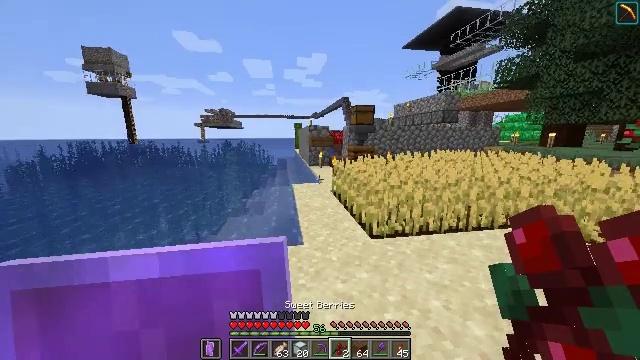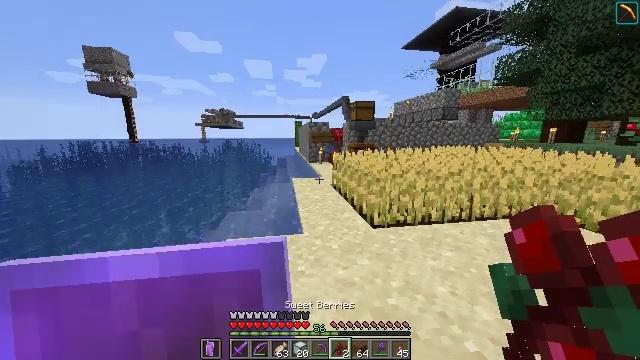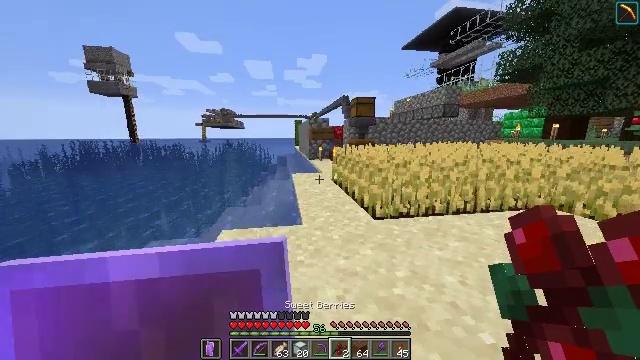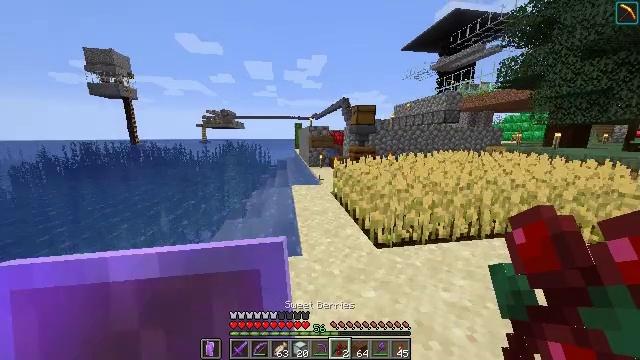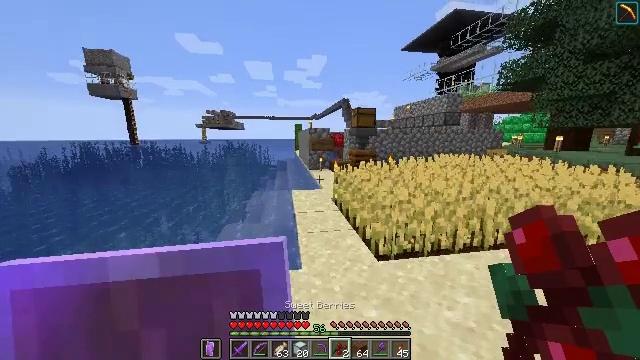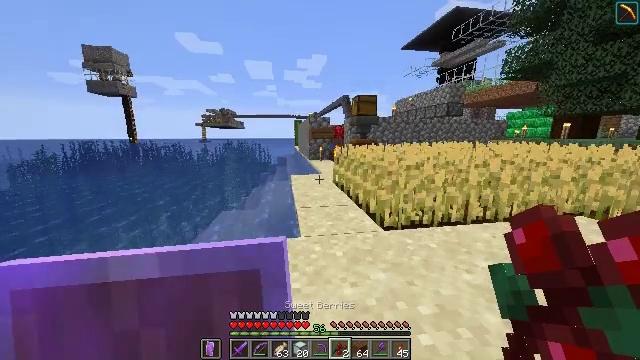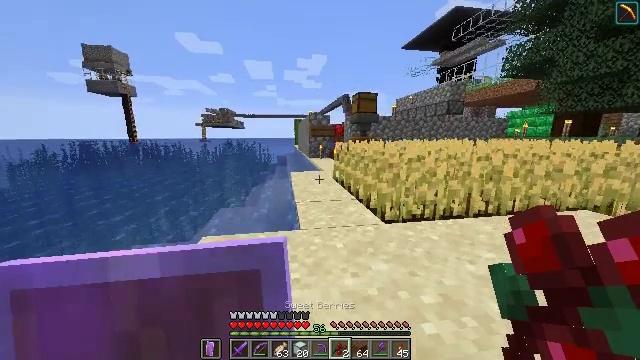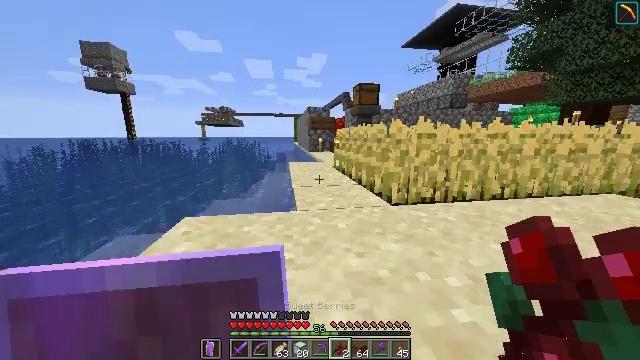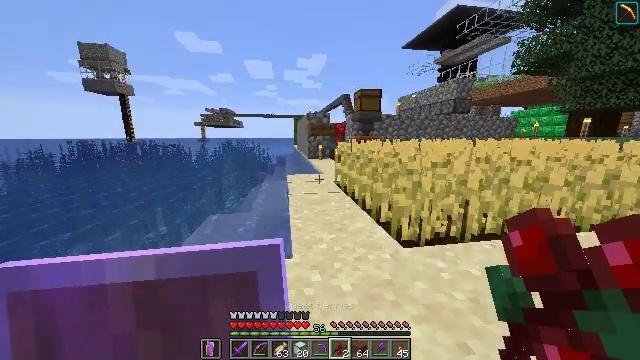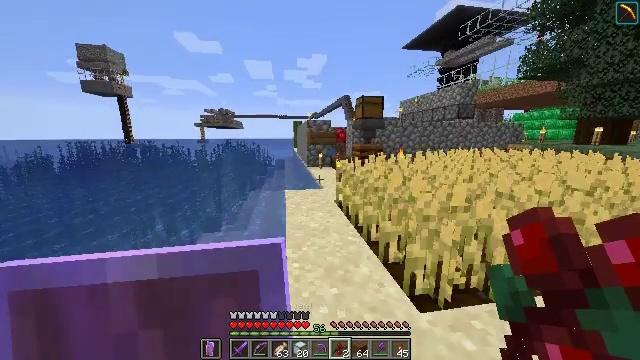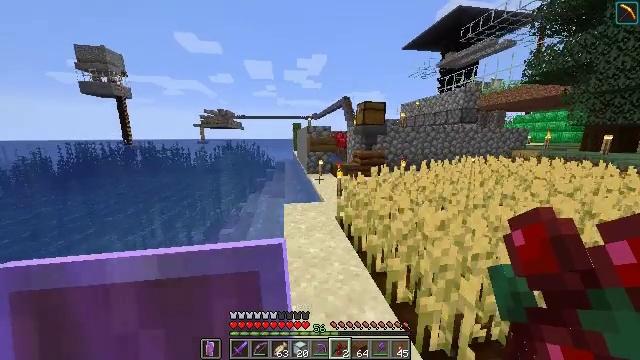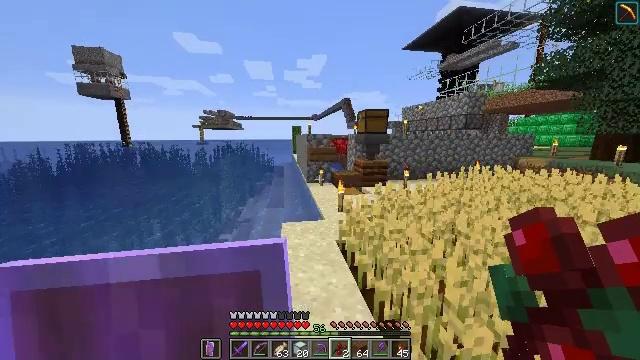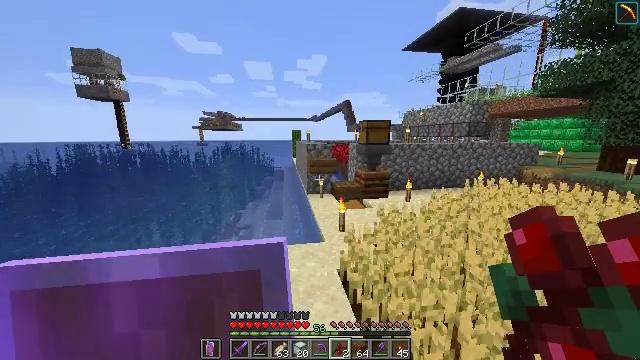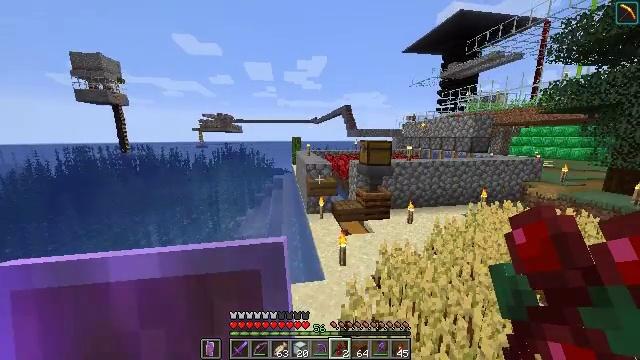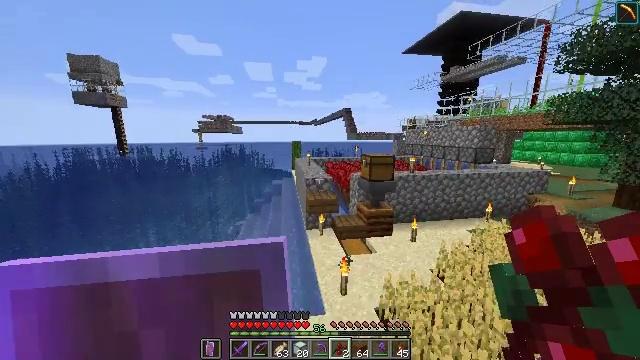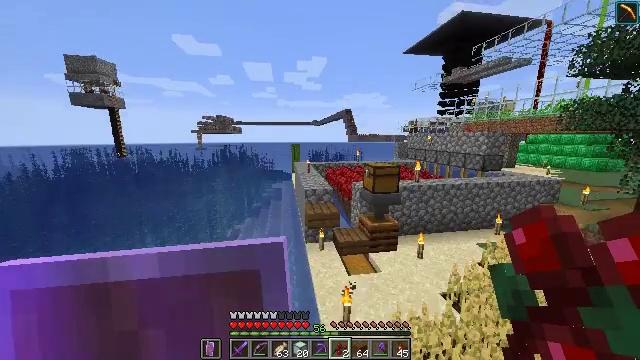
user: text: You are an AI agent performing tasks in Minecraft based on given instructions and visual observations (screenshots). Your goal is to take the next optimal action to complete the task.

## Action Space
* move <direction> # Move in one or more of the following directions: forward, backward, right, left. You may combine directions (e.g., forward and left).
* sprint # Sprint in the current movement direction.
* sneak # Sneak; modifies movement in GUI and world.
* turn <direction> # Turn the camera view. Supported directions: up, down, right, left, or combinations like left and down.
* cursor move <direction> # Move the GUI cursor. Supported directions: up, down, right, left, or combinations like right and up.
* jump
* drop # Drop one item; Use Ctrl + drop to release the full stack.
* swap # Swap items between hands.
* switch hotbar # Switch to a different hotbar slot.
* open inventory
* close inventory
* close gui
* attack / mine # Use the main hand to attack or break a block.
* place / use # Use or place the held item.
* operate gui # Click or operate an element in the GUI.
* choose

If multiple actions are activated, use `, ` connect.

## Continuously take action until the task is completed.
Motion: motion action
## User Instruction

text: Use the crafting table and brown wool to craft a brown carpet.
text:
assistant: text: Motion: move forward, sprint, jump
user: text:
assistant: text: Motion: move forward, sprint, jump
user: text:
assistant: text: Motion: move forward, sprint, jump
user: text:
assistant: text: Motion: move forward, sprint, jump
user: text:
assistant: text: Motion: move forward, sprint, jump
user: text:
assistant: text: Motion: move forward, sprint, jump
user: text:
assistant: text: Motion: move forward, sprint, jump
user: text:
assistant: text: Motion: move forward, sprint, jump
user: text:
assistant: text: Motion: move forward, sprint, jump
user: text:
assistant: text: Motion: move forward, sprint, jump
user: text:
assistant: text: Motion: move forward, sprint, jump
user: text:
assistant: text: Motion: move forward, sprint, jump
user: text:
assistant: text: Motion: move forward, sprint, jump
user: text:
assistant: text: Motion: move forward, sprint, jump
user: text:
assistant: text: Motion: move forward, sprint, jump
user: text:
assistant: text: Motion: move forward, sprint, jump
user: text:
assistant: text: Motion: move forward, sprint, jump
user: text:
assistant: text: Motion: move forward, sprint
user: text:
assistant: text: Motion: move forward, sprint
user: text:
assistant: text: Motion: move forward, sprint, turn right
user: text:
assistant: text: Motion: move forward, sprint, turn right
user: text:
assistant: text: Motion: move forward, sprint, turn right
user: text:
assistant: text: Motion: move forward, sprint, turn right
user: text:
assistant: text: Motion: move forward, sprint, turn right and up
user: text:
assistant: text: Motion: move forward, sprint, turn right and up
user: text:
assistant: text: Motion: move forward, turn right and up
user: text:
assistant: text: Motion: move forward, turn up
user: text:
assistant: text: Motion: turn left and up
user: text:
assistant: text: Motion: turn left and up
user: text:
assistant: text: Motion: turn left and up